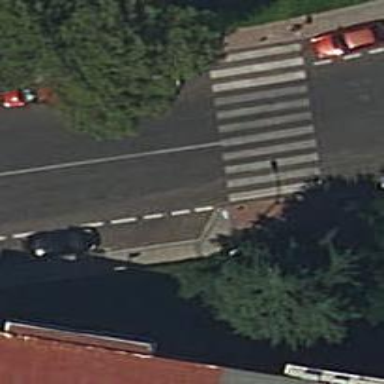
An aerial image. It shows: Bollard.